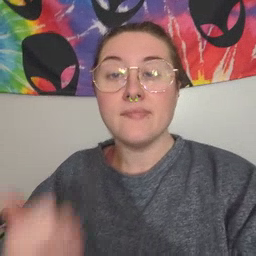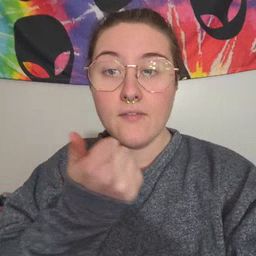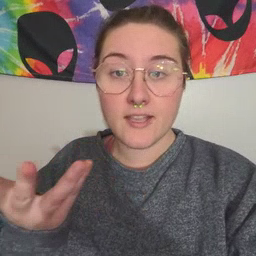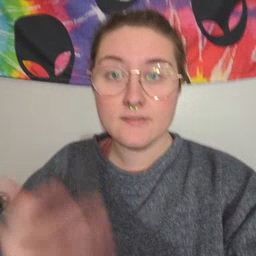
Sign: every